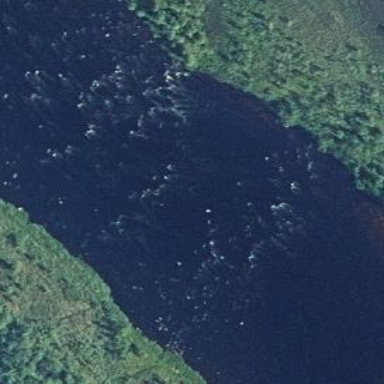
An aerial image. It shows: Rapids in the waterway.